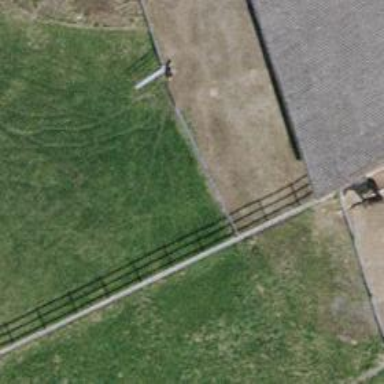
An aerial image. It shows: Gate.